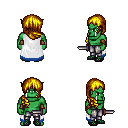
a pixel art fantasy rpg character, male body template, orc, green skin, white trimmed cape, metal pants, blonde right-swept hairstyle, leather bracers, ghillies, dagger, four views (front, back, left, right), 2x2 character sprite sheet, small pixel art, hard edges, no anti-aliasing